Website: crate-barrel
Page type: cart
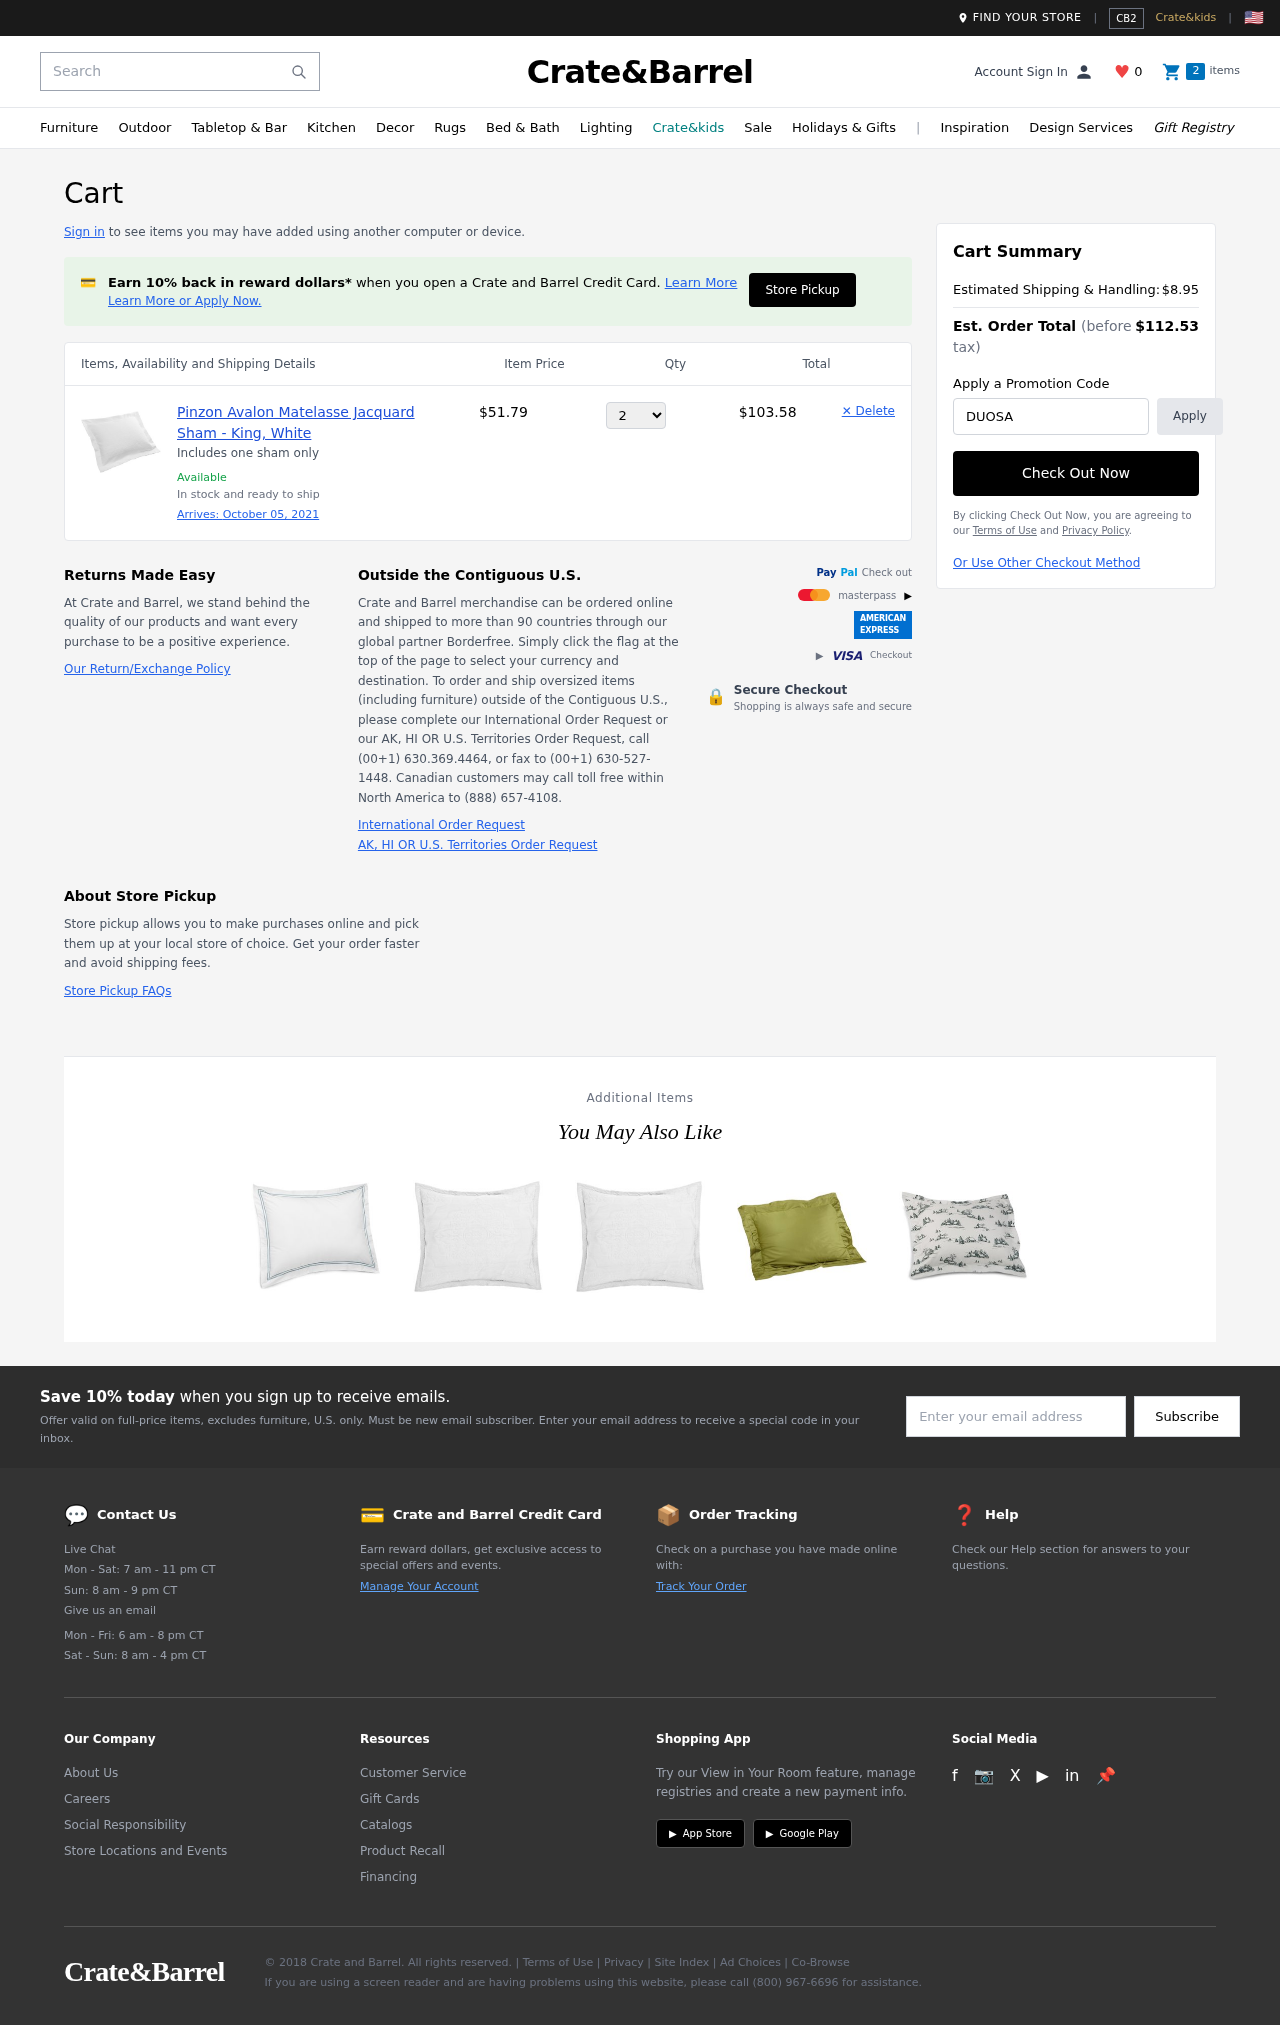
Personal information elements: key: PII_PROMO_CODE
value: DUOSAVE
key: PII_EMAIL
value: gwelch@yahoo.com
Product elements: key: PRODUCT1_DESC
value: Includes one sham only
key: PRODUCT1_NAME
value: Pinzon Avalon Matelasse Jacquard Sham - King, White
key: PRODUCT1_PRICE
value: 51.79
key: PRODUCT1_QUANTITY
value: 2
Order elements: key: ORDER_DELIVERY_DATE
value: October 05, 2021
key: ORDER_SUBTOTAL
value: $103.58
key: ORDER_SHIPPING_COST
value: $8.95
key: ORDER_TOTAL
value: $112.53